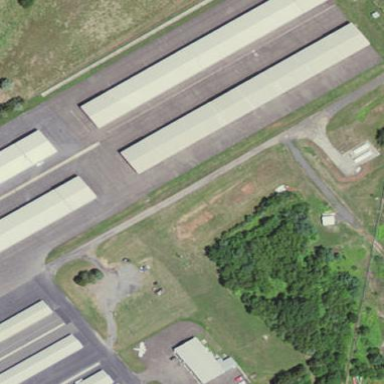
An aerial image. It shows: Hangar building located at airport.